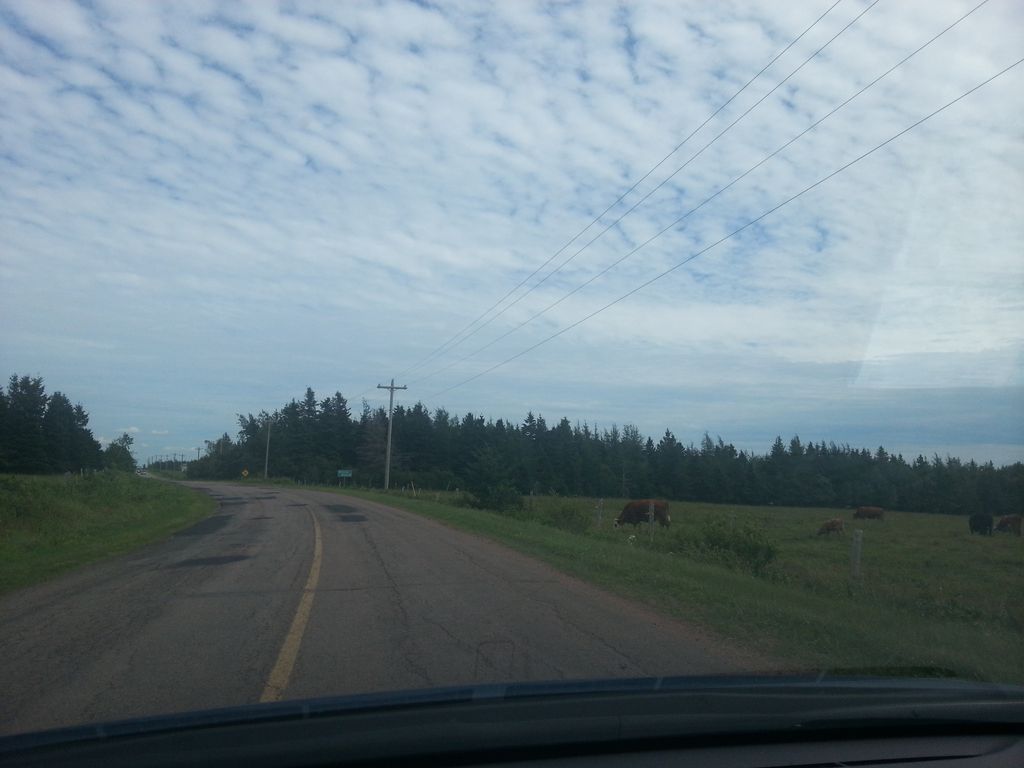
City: charlottetown